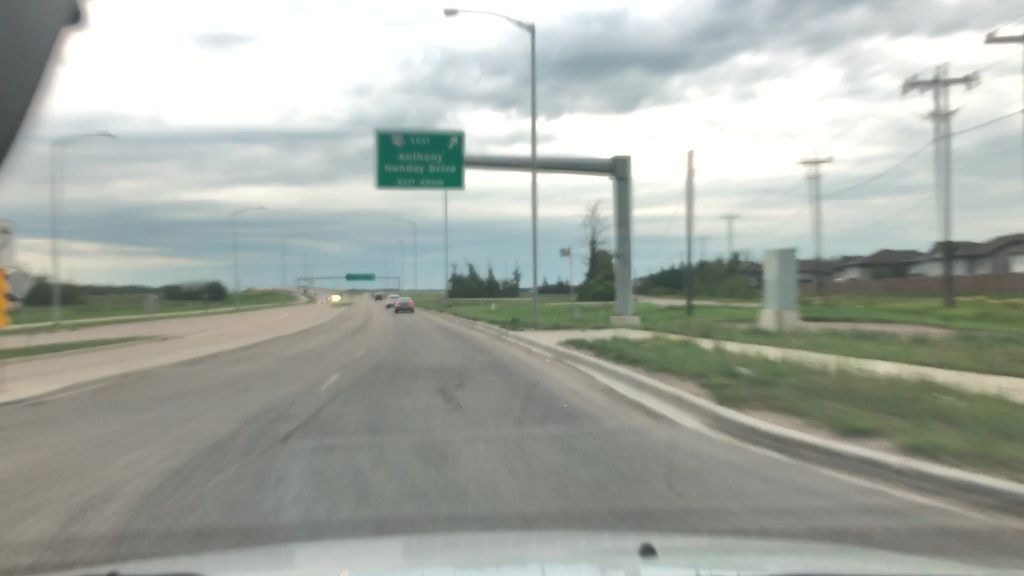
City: edmonton